Question: Hi I have a double bar graph. I have searched for it, but I can't quite get what I want. Example of searches.
<URL>
<URL>
<URL>
Unfortunately I dont have enough reputation to post an image :(
Here is my code:
'''
dat9 <- data.frame(
Response = factor(c("Yes","Yes","Yes","Yes","Yes","No", "No", "No", "No", "No")),
Category = factor(c("Under 45","45-64","65+","Men","Women","Under 45", "45-64", "65+", "Men", "Women"), levels=c("Under 45","45-64","65+", "Men", "Women")),
percentage = c(79, 69, 44, 65, 72, 16, 22, 39, 25, 20))
ggplot(data=dat9, aes(x=Category, y=percentage, fill=Response,)) +
geom_bar(stat="identity", position=position_dodge(), colour="black")
'''
(Not enough reputation to post PNG!)
I would like to reverse the red and blue bars in the image. Also reverse the blue and red box in the legend.
Updated (Added PNG)

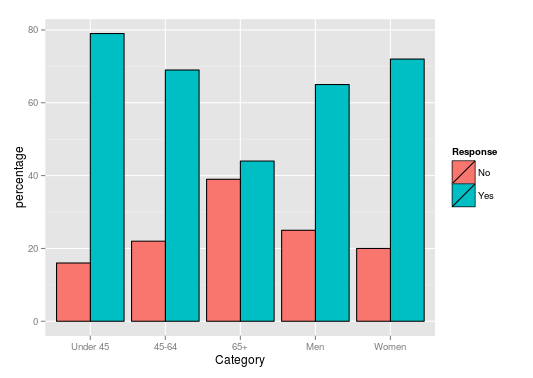
Answer: You should reorder the factor levels of Response. By default, factor levels follow an alphabetical order and ggplot2 respects this ordering.
'''
dat9 <- data.frame(
Response = factor(c("Yes","Yes","Yes","Yes","Yes","No", "No", "No", "No", "No")),
Category = factor(c("Under 45","45-64","65+","Men","Women","Under 45", "45-64", "65+", "Men", "Women"), levels=c("Under 45","45-64","65+", "Men", "Women")),
percentage = c(79, 69, 44, 65, 72, 16, 22, 39, 25, 20))
dat9$Response <- factor(dat9$Response,levels=c("Yes","No"))
ggplot(data=dat9, aes(x=Category, y=percentage, fill=Response,)) +
geom_bar(stat="identity", position=position_dodge(), colour="black")
'''